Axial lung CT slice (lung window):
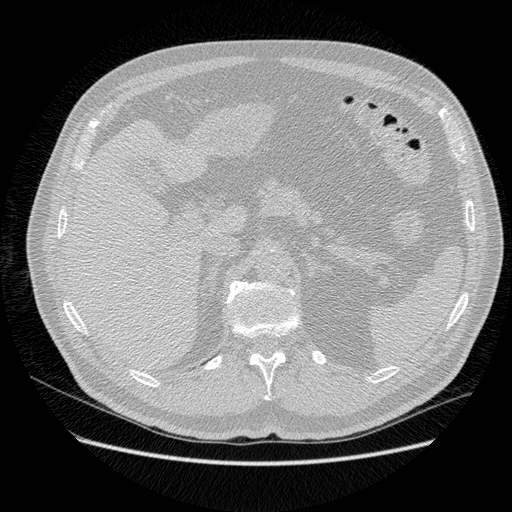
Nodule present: no